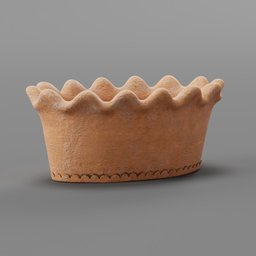
Label: decoration